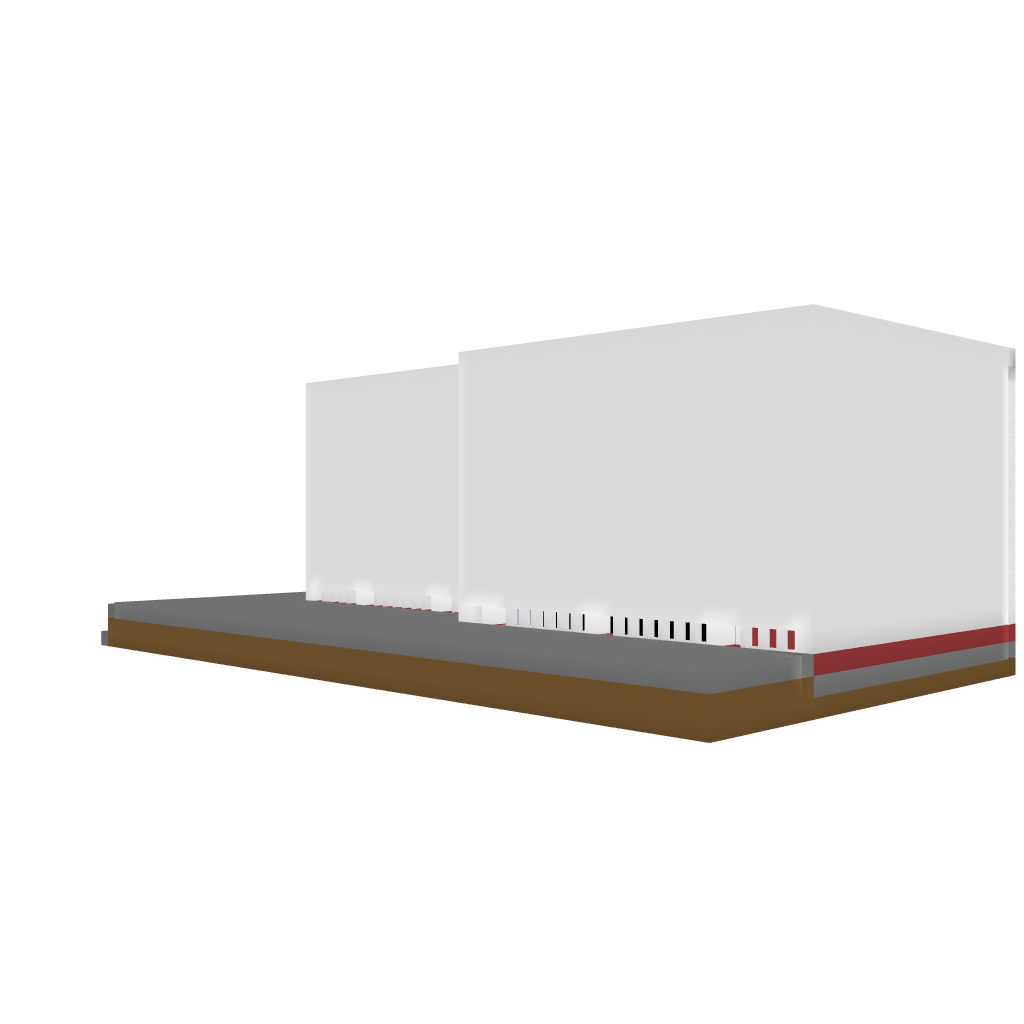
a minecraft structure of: MyPVP bad low quality